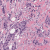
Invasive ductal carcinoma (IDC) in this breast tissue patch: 1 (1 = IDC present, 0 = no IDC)